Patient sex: M
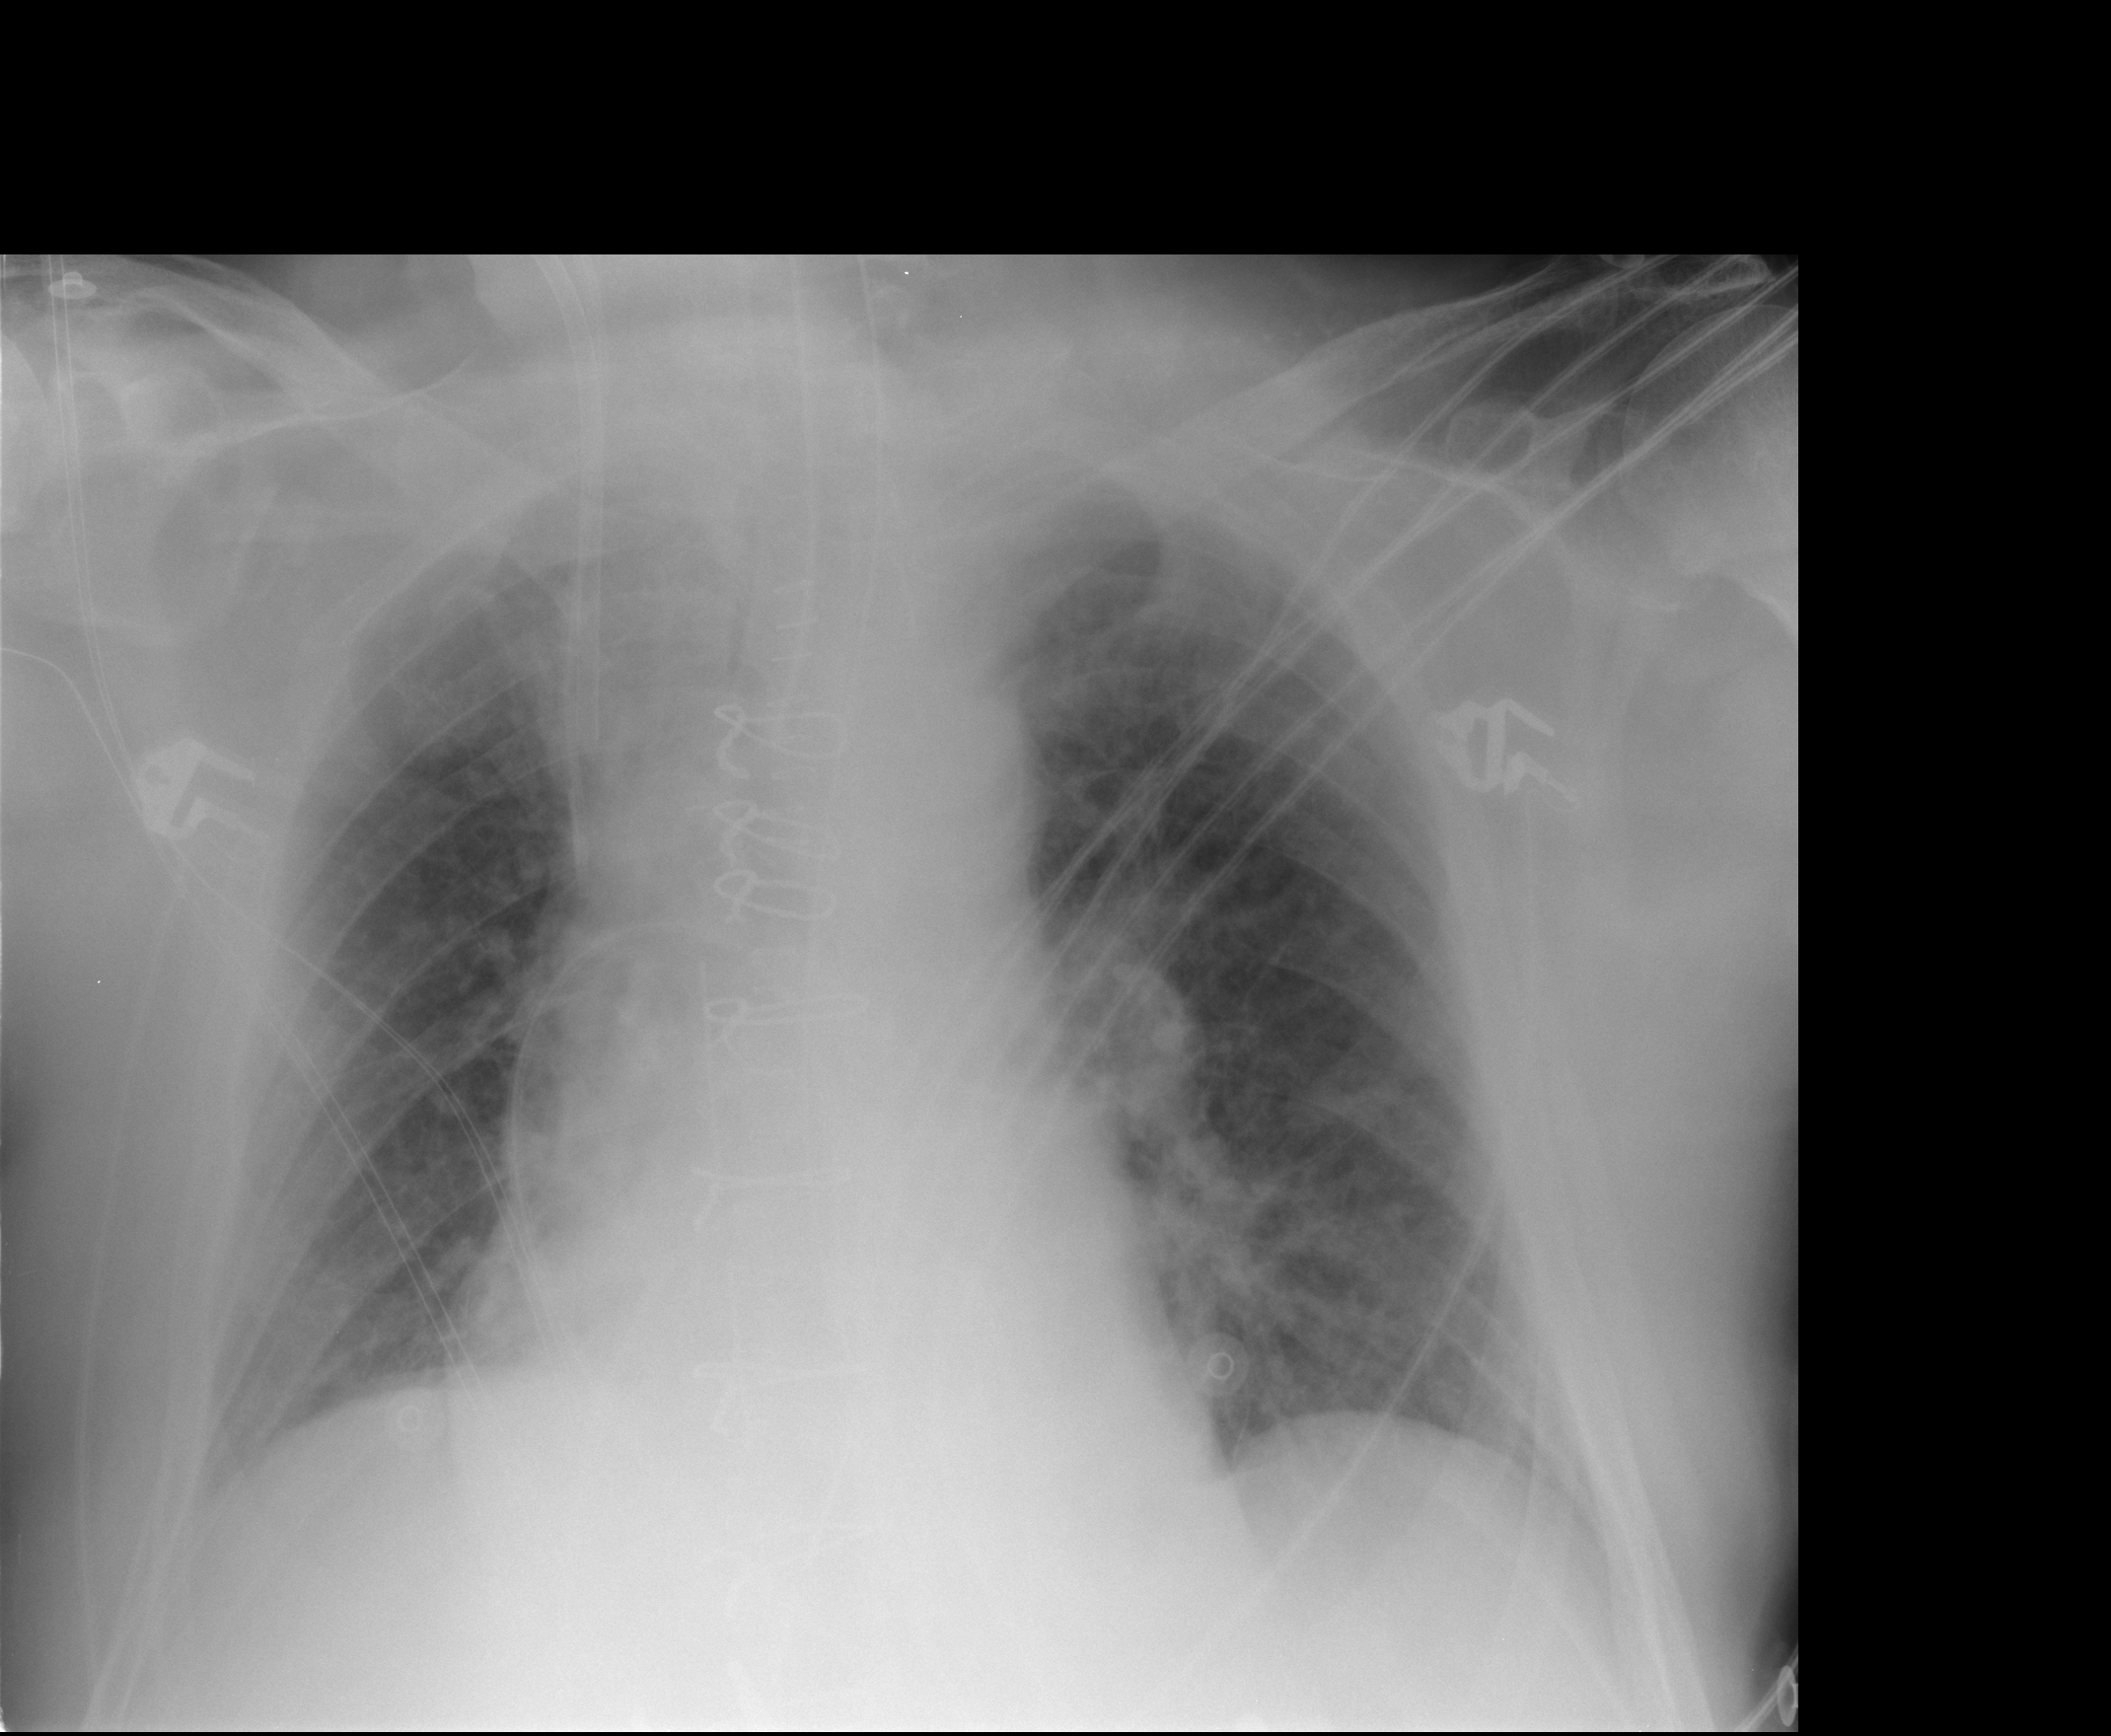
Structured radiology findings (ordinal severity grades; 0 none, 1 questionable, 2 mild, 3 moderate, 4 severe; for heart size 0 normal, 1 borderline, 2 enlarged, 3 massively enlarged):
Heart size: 0
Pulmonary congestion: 2
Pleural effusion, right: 0
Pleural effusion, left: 0
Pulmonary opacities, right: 1
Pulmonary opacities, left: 1
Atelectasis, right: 2
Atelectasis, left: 0